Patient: sex M, age 73
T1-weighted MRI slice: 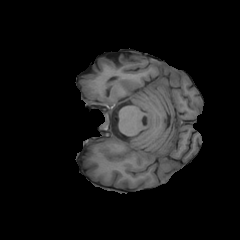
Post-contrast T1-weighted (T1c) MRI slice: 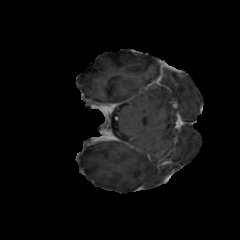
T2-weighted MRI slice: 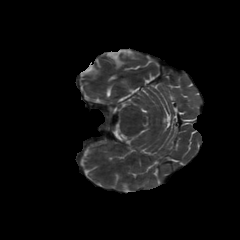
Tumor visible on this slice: no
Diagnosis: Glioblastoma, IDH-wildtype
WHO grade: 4